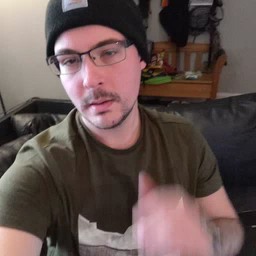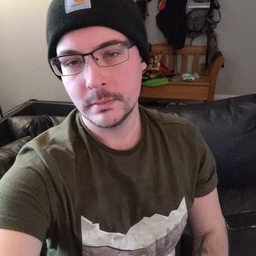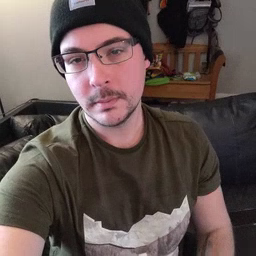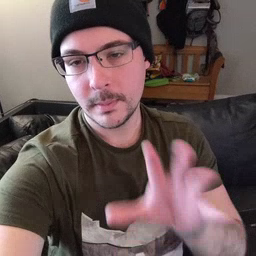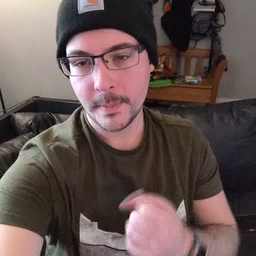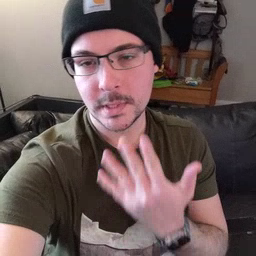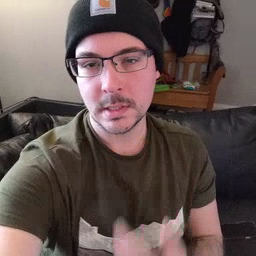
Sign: mitten